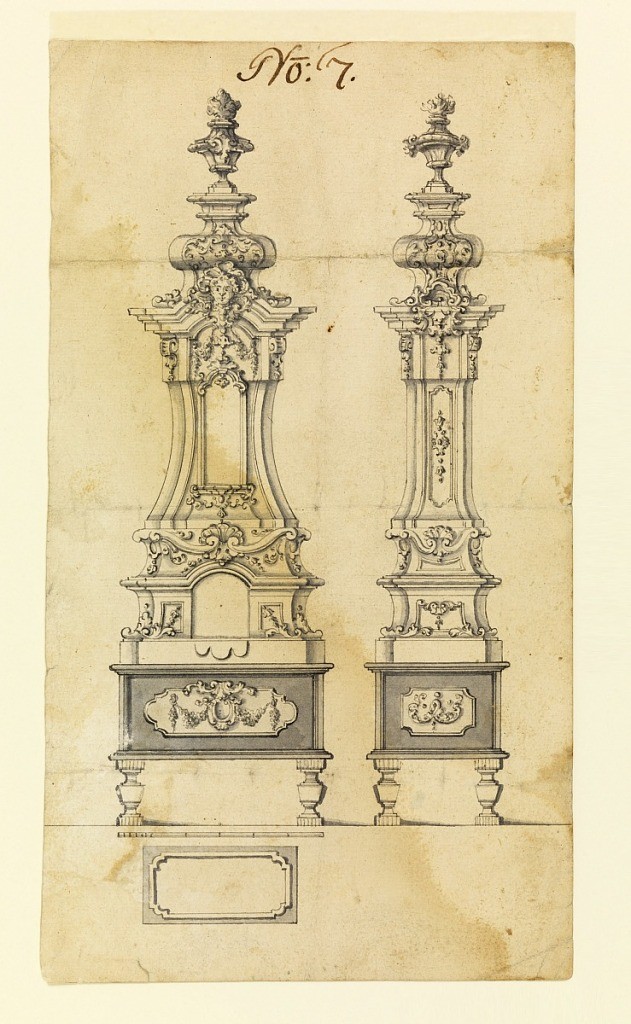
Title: Design for a Porcelain Stove
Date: ca. 1750
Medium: Pen and gray ink, brush and wash on paper
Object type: Drawing
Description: Porcelain stove seen frontally and from the side. The object is conceived as a tower, with onion-shaped top, surmounted by a basket, and rests on short legs. Scale and ground plan below.